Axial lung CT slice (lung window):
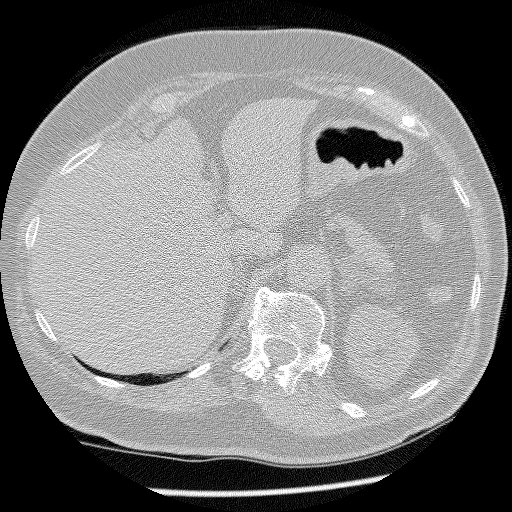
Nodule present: no